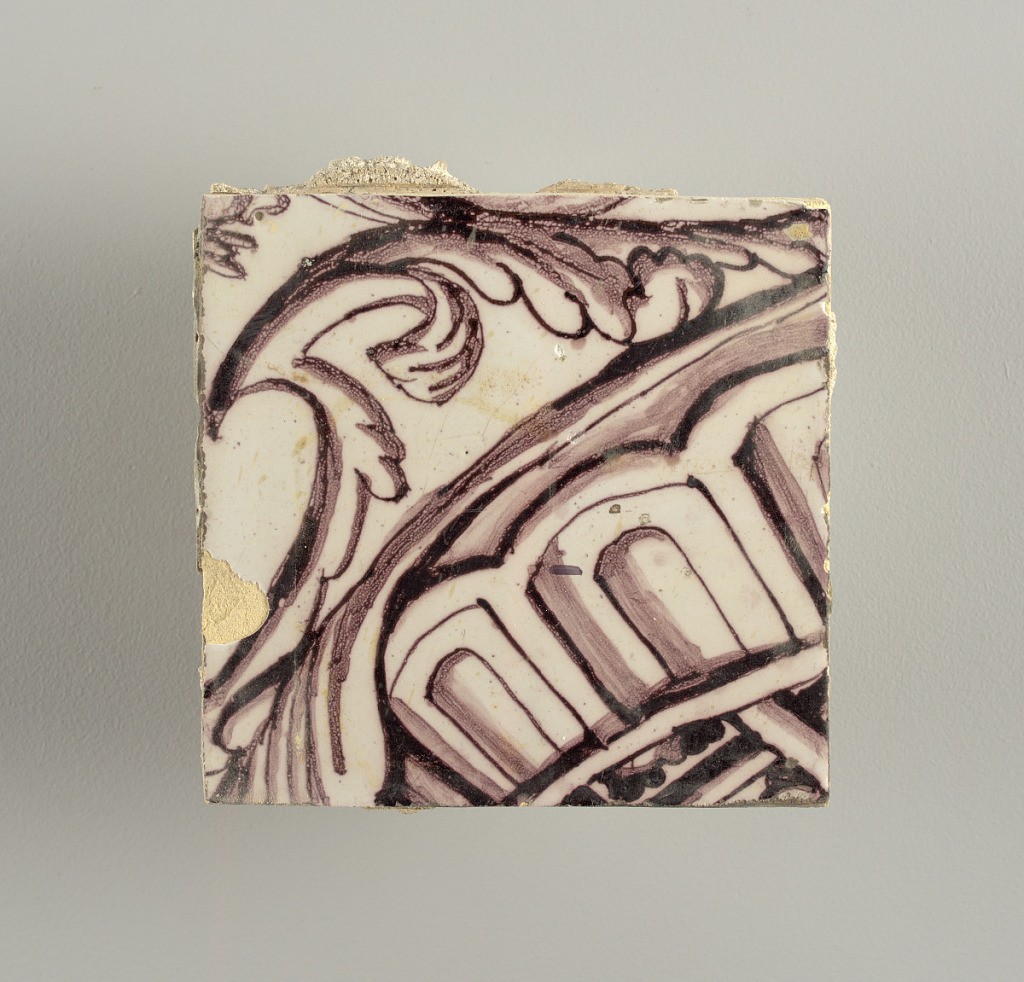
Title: Tile wall facing
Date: ca. 1725
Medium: Tin-glazed earthenware, underglaze
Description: Horizontal rectangle.  Thirty tiles wide and twenty-three tiles high with opening for fireplace eleven tiles wide and ten high.  Foliage arabesques disposed about three vertical axes from which are emphazised by urns at center and right, and at left by the figure of a standing woman carrying an infant on her arm and accompanied by two children.